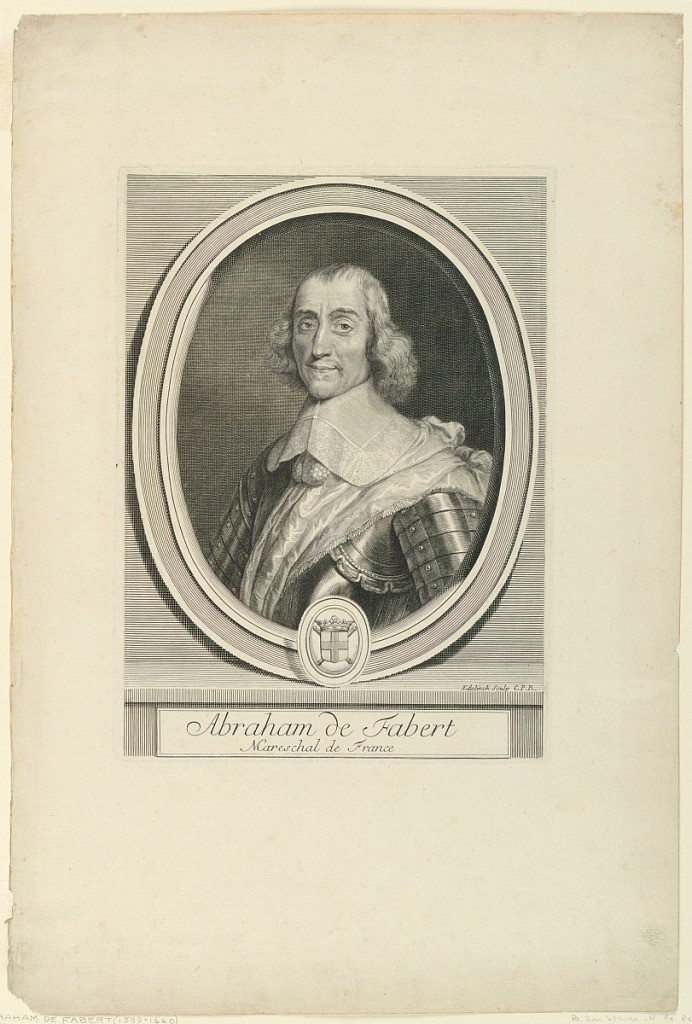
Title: Poritrait of Abraham de Fabert
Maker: Gerard Edelinck, Flemish, active in France, 1640/41 - 1707
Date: after 1658
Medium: Engraving on paper
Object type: Print
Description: In an oval enframement is the bust portrait of Abraham de Fabert, Marshal of France (1599-1660). He is shown facing half left, wearing armor and with a sash over his left shoulder, under a lace collar. The sitter's coat of arms in an oval frame.